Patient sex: F
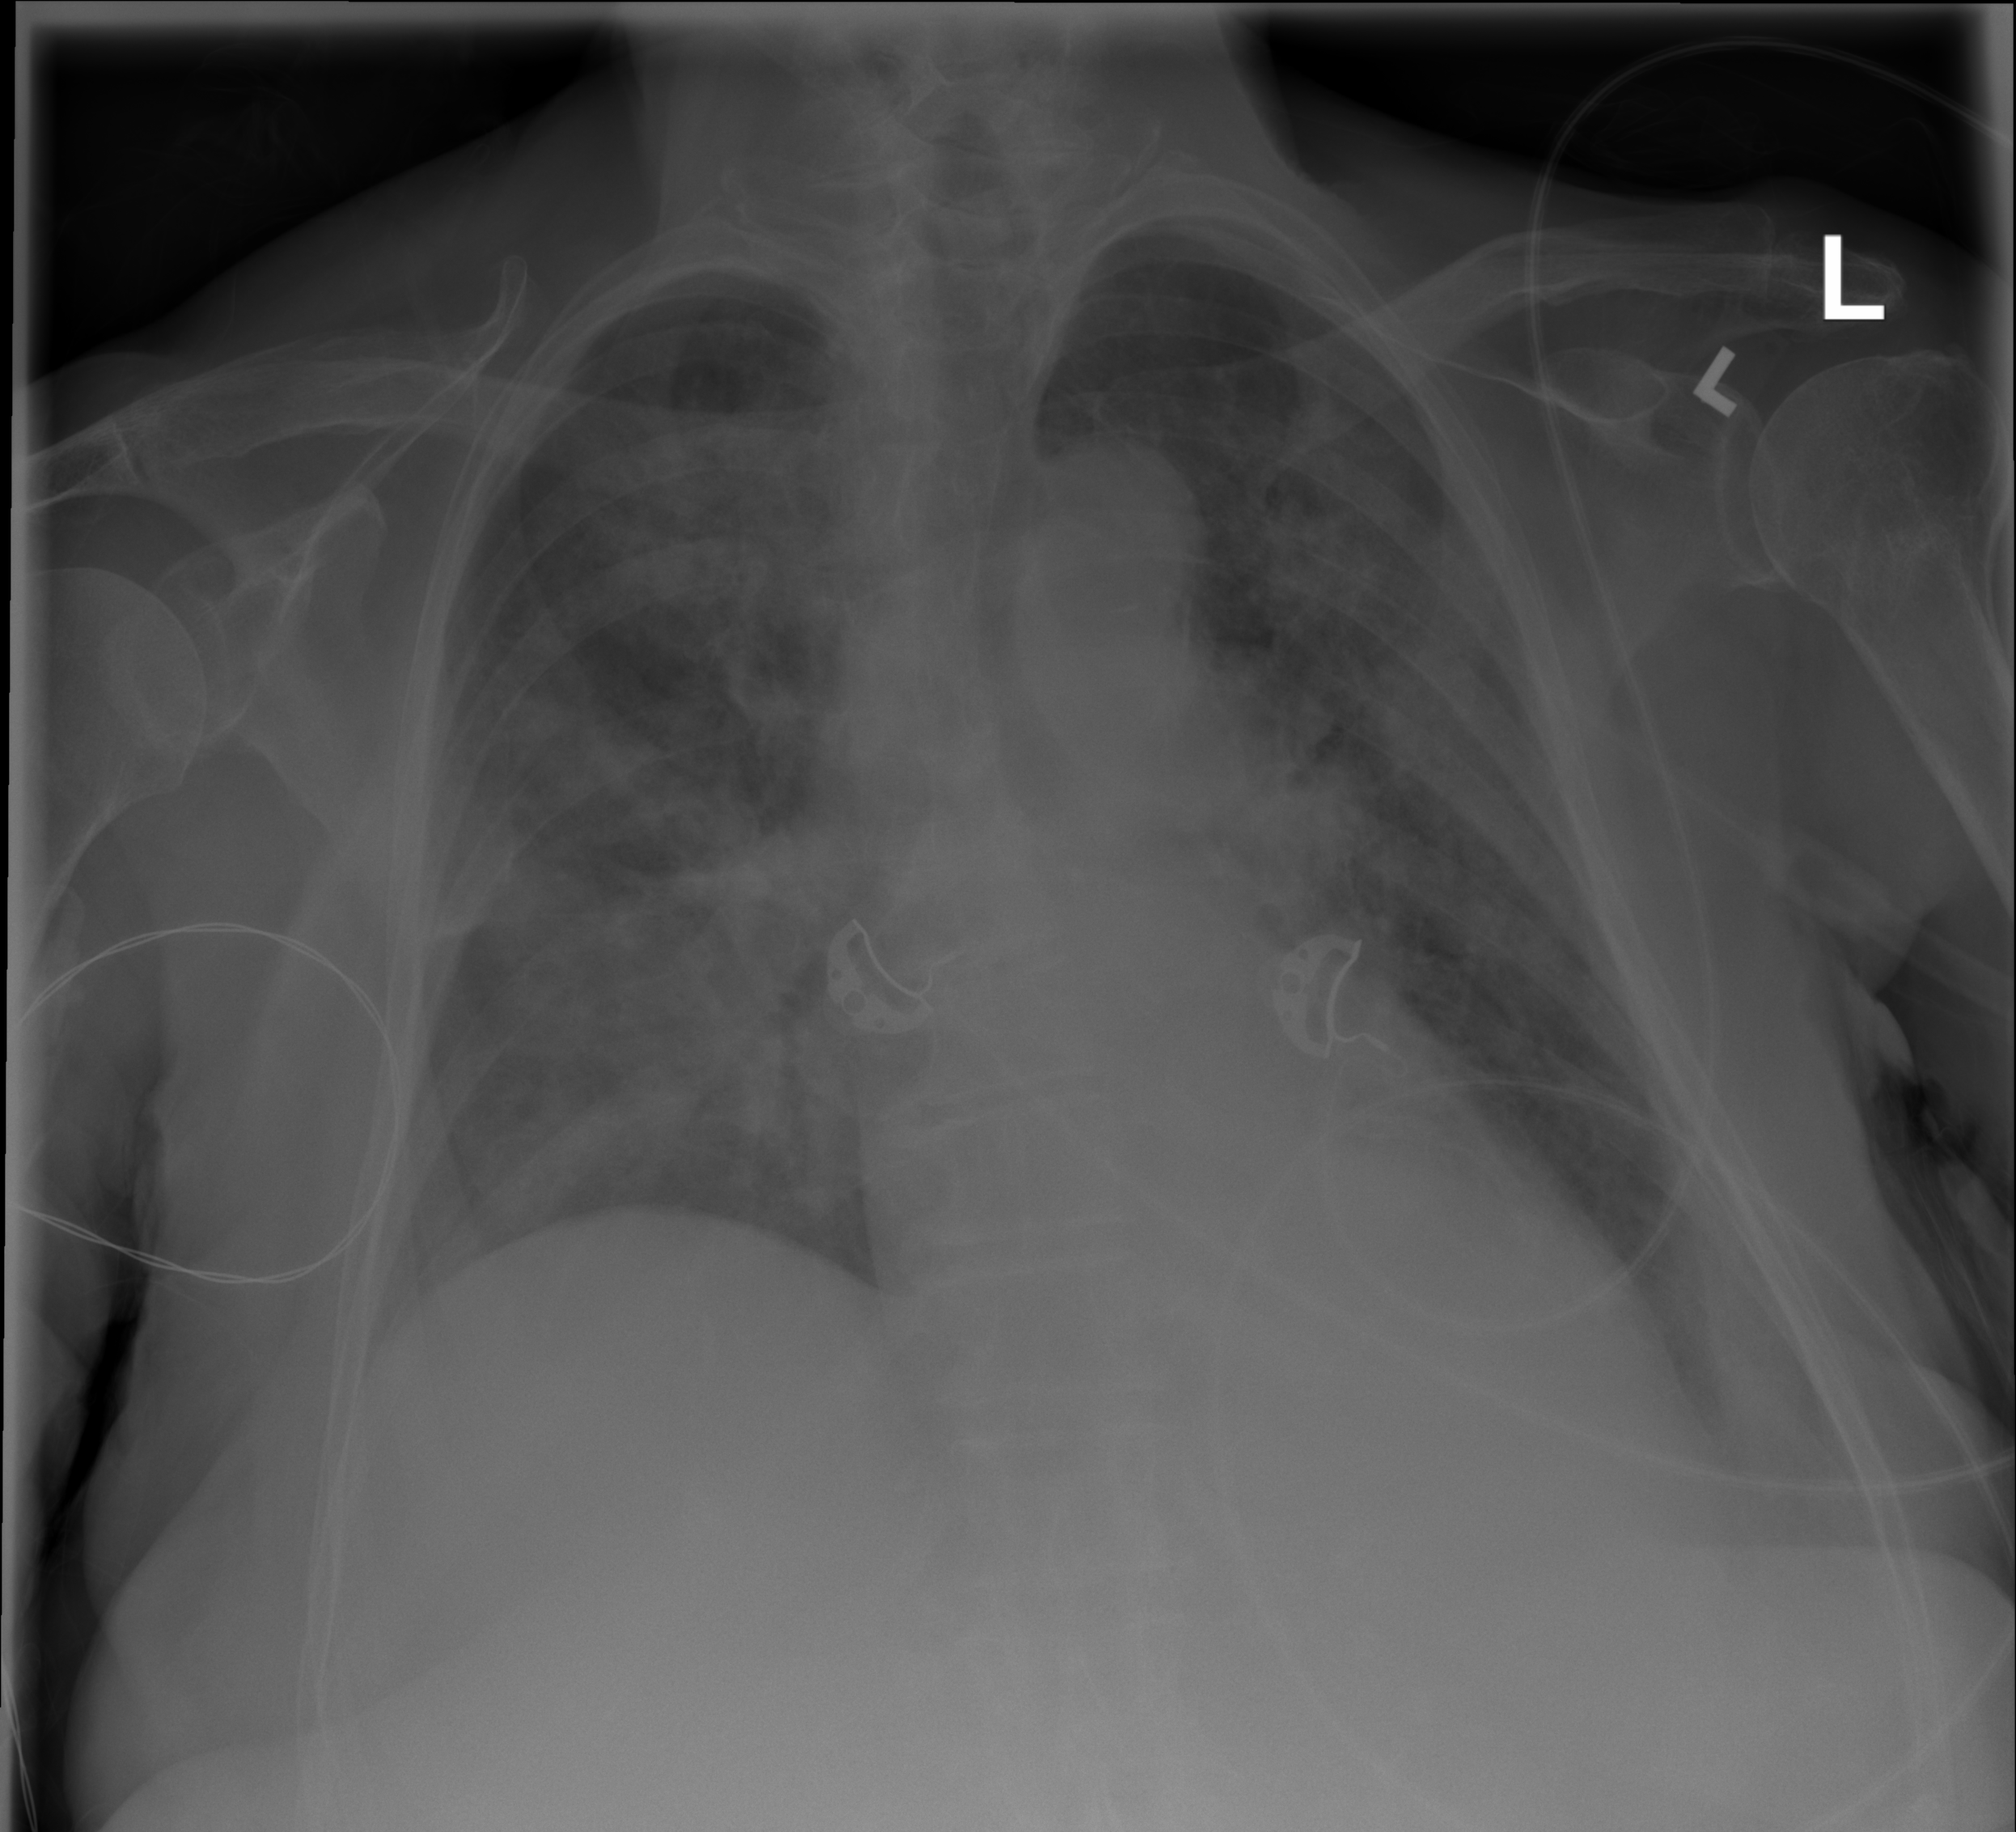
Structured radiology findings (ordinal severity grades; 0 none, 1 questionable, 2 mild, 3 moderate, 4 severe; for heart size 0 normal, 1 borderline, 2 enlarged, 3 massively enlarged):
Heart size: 0
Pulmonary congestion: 0
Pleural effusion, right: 0
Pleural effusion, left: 2
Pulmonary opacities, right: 3
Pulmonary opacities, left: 2
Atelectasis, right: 3
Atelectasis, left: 2